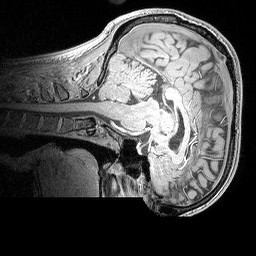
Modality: MP2RAGE
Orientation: sagittal
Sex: male
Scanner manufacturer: siemens
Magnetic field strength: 3 T
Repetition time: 5 s
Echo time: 0.00292 s